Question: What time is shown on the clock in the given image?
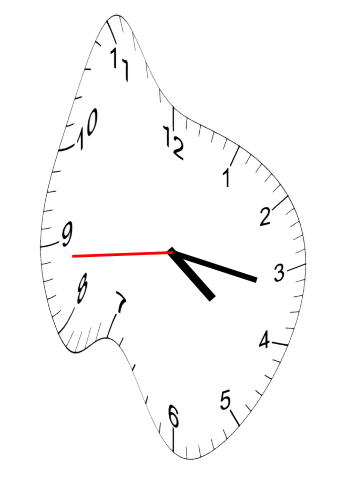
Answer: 04:16:44